Question: What is the result of this measurement?
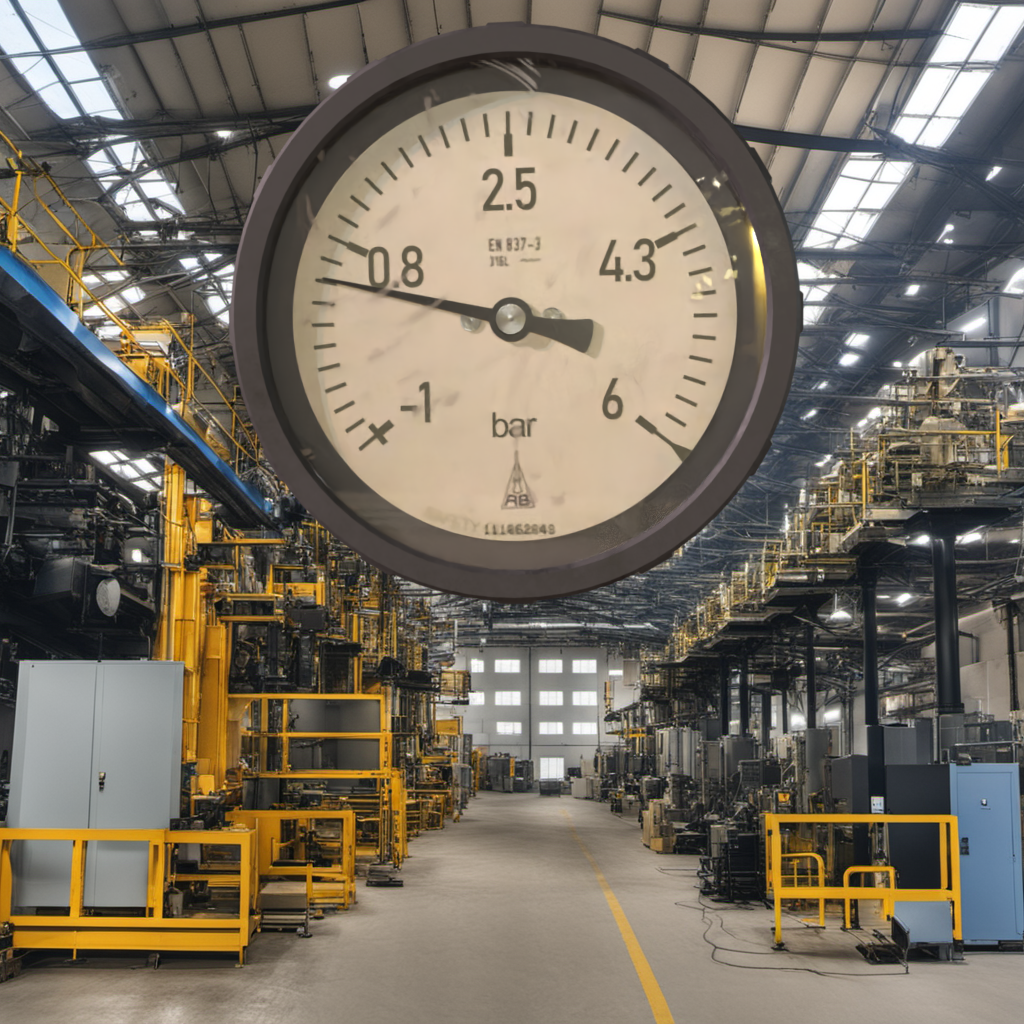
Answer: The result is 0.42
Question: What is the reading range of the measurement in the image?
Answer: The range is from -1 to 6
Question: What is the minimum and maximum value range of the measurement in the image?
Answer: The minimum value is -1 and the maximum value is 6